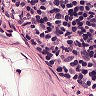
Metastatic tissue present: no